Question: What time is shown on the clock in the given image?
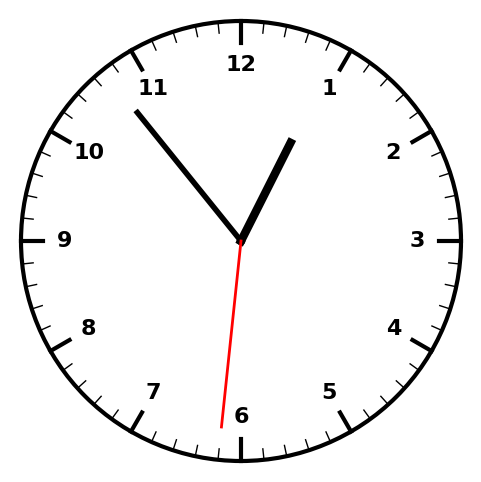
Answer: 12:53:31